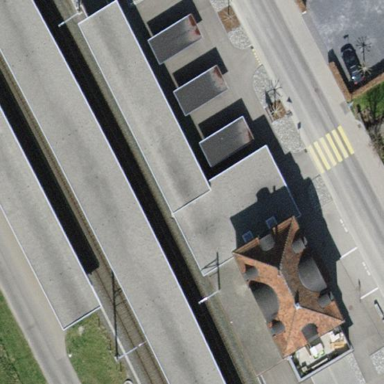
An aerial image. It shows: Bicycle parking facility.